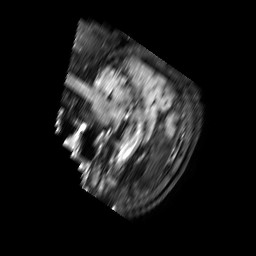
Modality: FLAIR
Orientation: sagittal
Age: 68
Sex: male
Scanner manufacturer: philips
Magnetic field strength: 3 T
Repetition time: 11 s
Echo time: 0.12 s